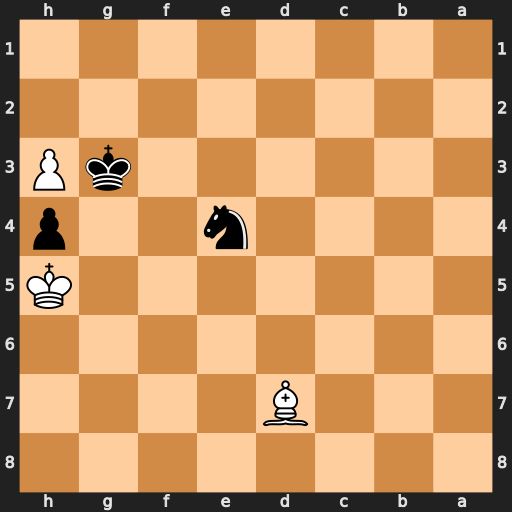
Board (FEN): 8/3B4/8/7K/4n2p/6kP/8/8
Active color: b
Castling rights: -
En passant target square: -
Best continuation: Nf6+ Kh6 Nxd7